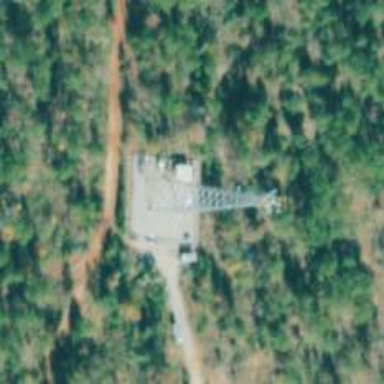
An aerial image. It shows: Communication mast tower.